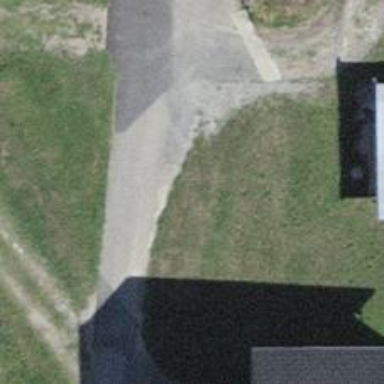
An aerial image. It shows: Farm.